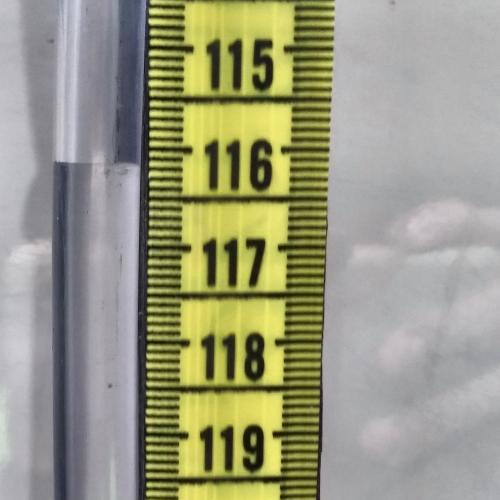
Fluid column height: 116.2 cm